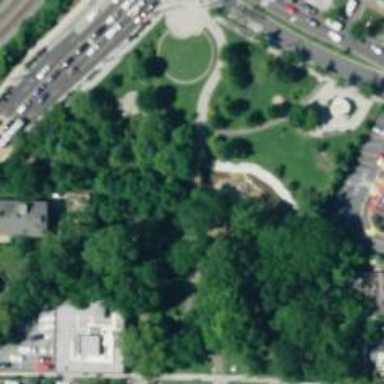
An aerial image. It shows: Lovely park for leisure and relaxation.